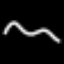
Label: squiggle